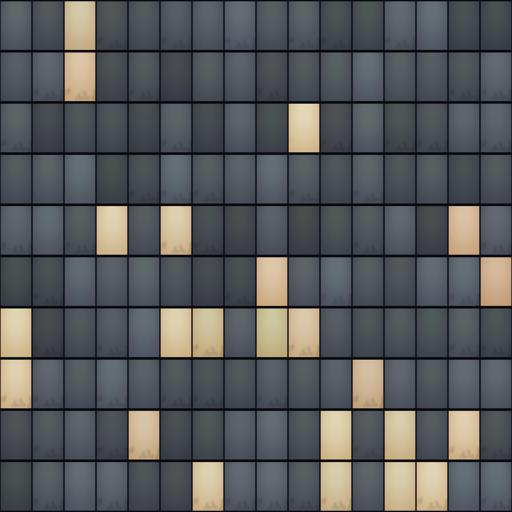
Tags: building facade glass reflective